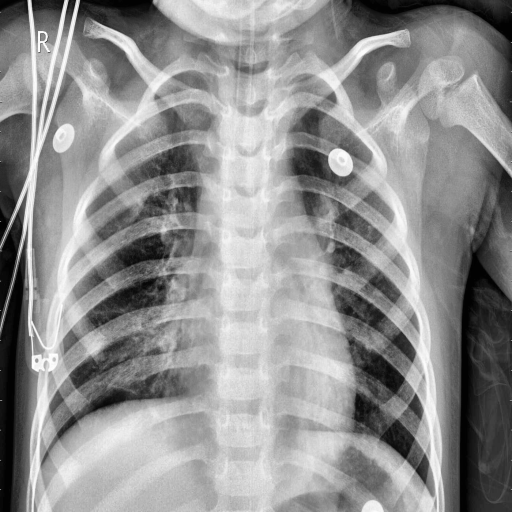
Finding: PNEUMONIA